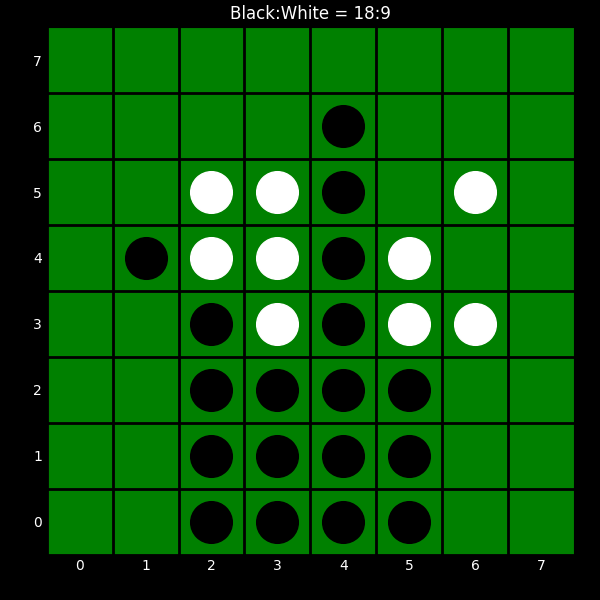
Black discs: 18
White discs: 9